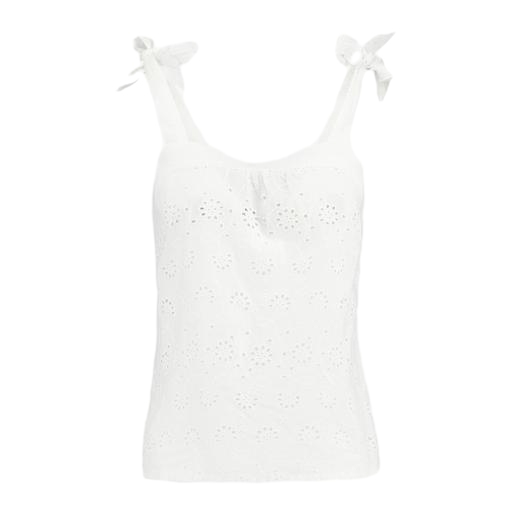
white broderie-anglaise top, white daphne eyelet top, white sleeveless eyelet top, white background